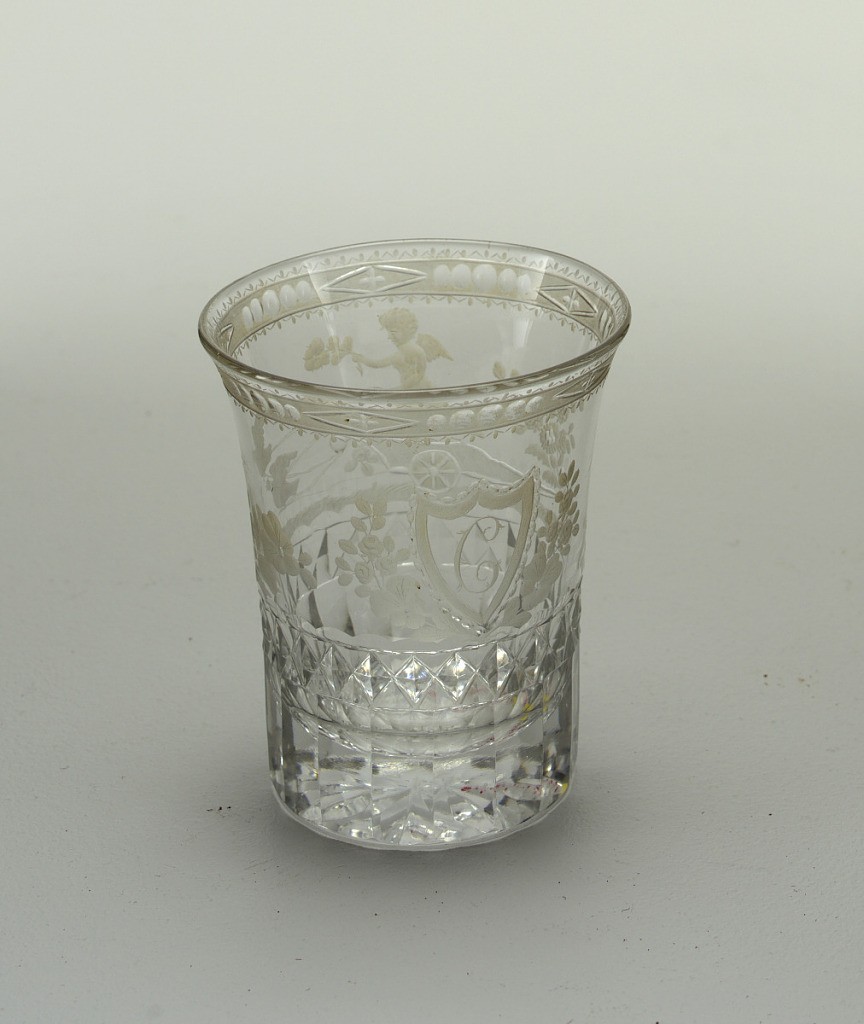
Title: Glass Beaker, from a Buen Retiro Porcelain Tea or Coffee Set
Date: ca. 1803
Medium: glass
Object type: See 1931-41-7-a/d
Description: Beaker with flaring rim. Heavy channeled base surmounted by a facetted diamond-patterned band. On one side, engraved shield with letter C, floral sprays. On opposite side, a cherub drawn by two flying birds. Engraved rim with alternating group of 5 circular rounds and horizontal lozenge shape.  See also 1931-41-7-a/c.